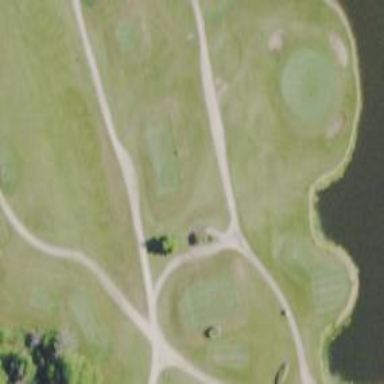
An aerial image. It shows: Path for golf carts.